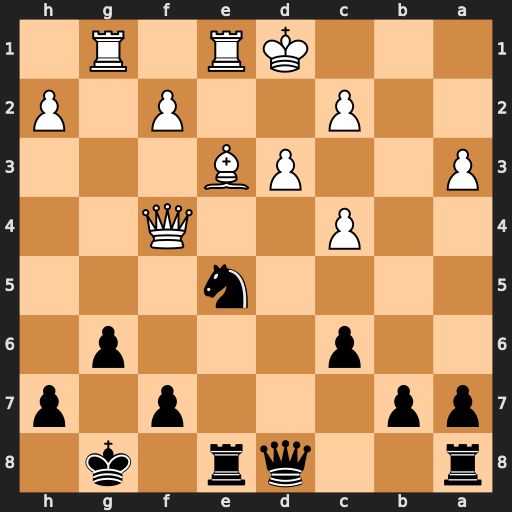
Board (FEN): r2qr1k1/pp3p1p/2p3p1/4n3/2P2Q2/P2PB3/2P2P1P/3KR1R1
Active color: b
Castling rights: -
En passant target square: -
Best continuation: Nxd3 cxd3 Qxd3+ Kc1 Re4 Qxe4 Qxe4